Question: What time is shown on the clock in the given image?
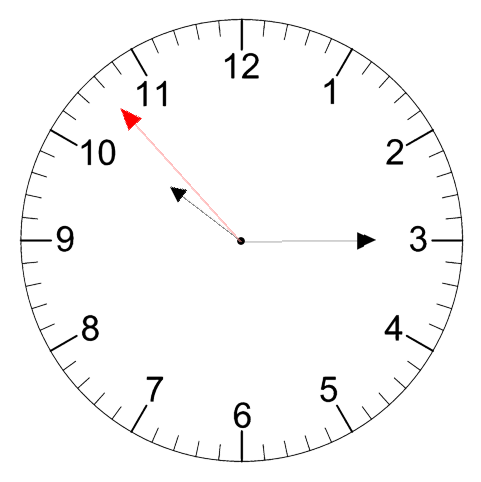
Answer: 10:14:53